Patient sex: M
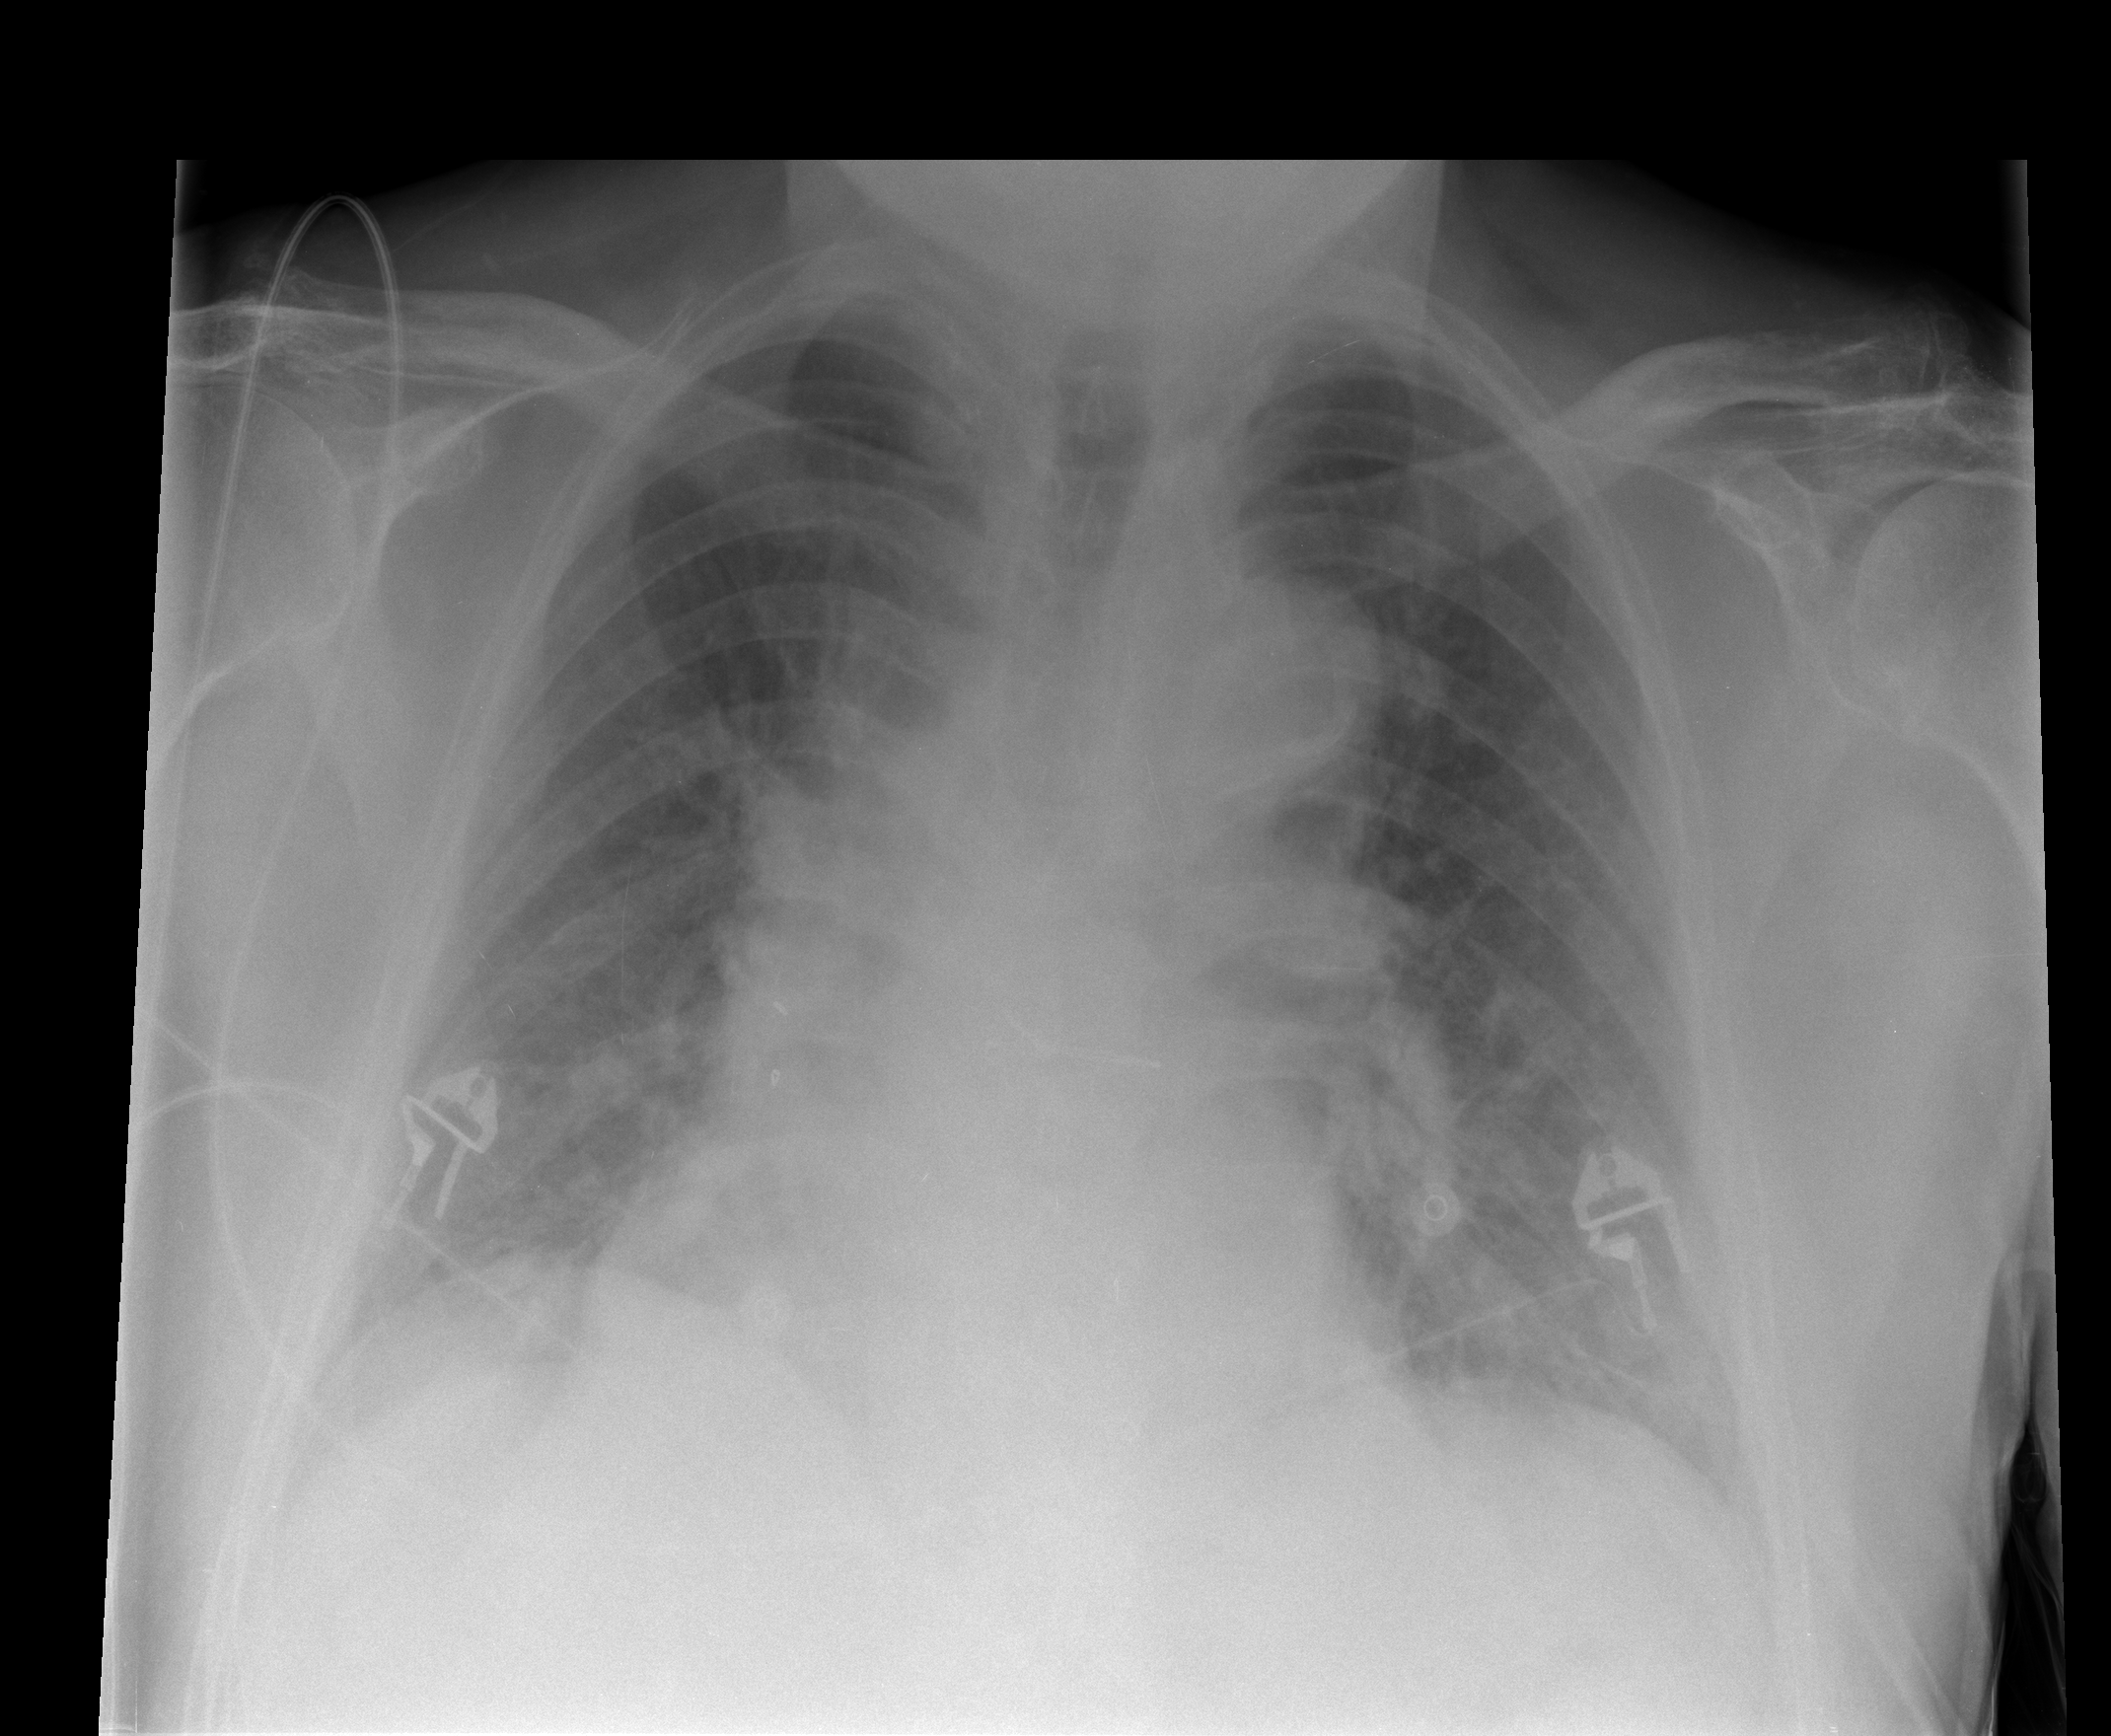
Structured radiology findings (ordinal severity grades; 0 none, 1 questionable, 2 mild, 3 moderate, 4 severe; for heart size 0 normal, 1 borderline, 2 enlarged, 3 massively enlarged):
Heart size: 2
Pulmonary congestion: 3
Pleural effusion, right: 2
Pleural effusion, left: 0
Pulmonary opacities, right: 2
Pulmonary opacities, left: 1
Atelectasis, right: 2
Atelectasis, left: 0